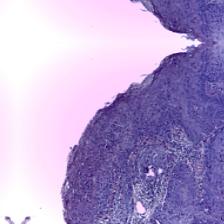
Diagnosis: OSCC